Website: lowes
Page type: receipt
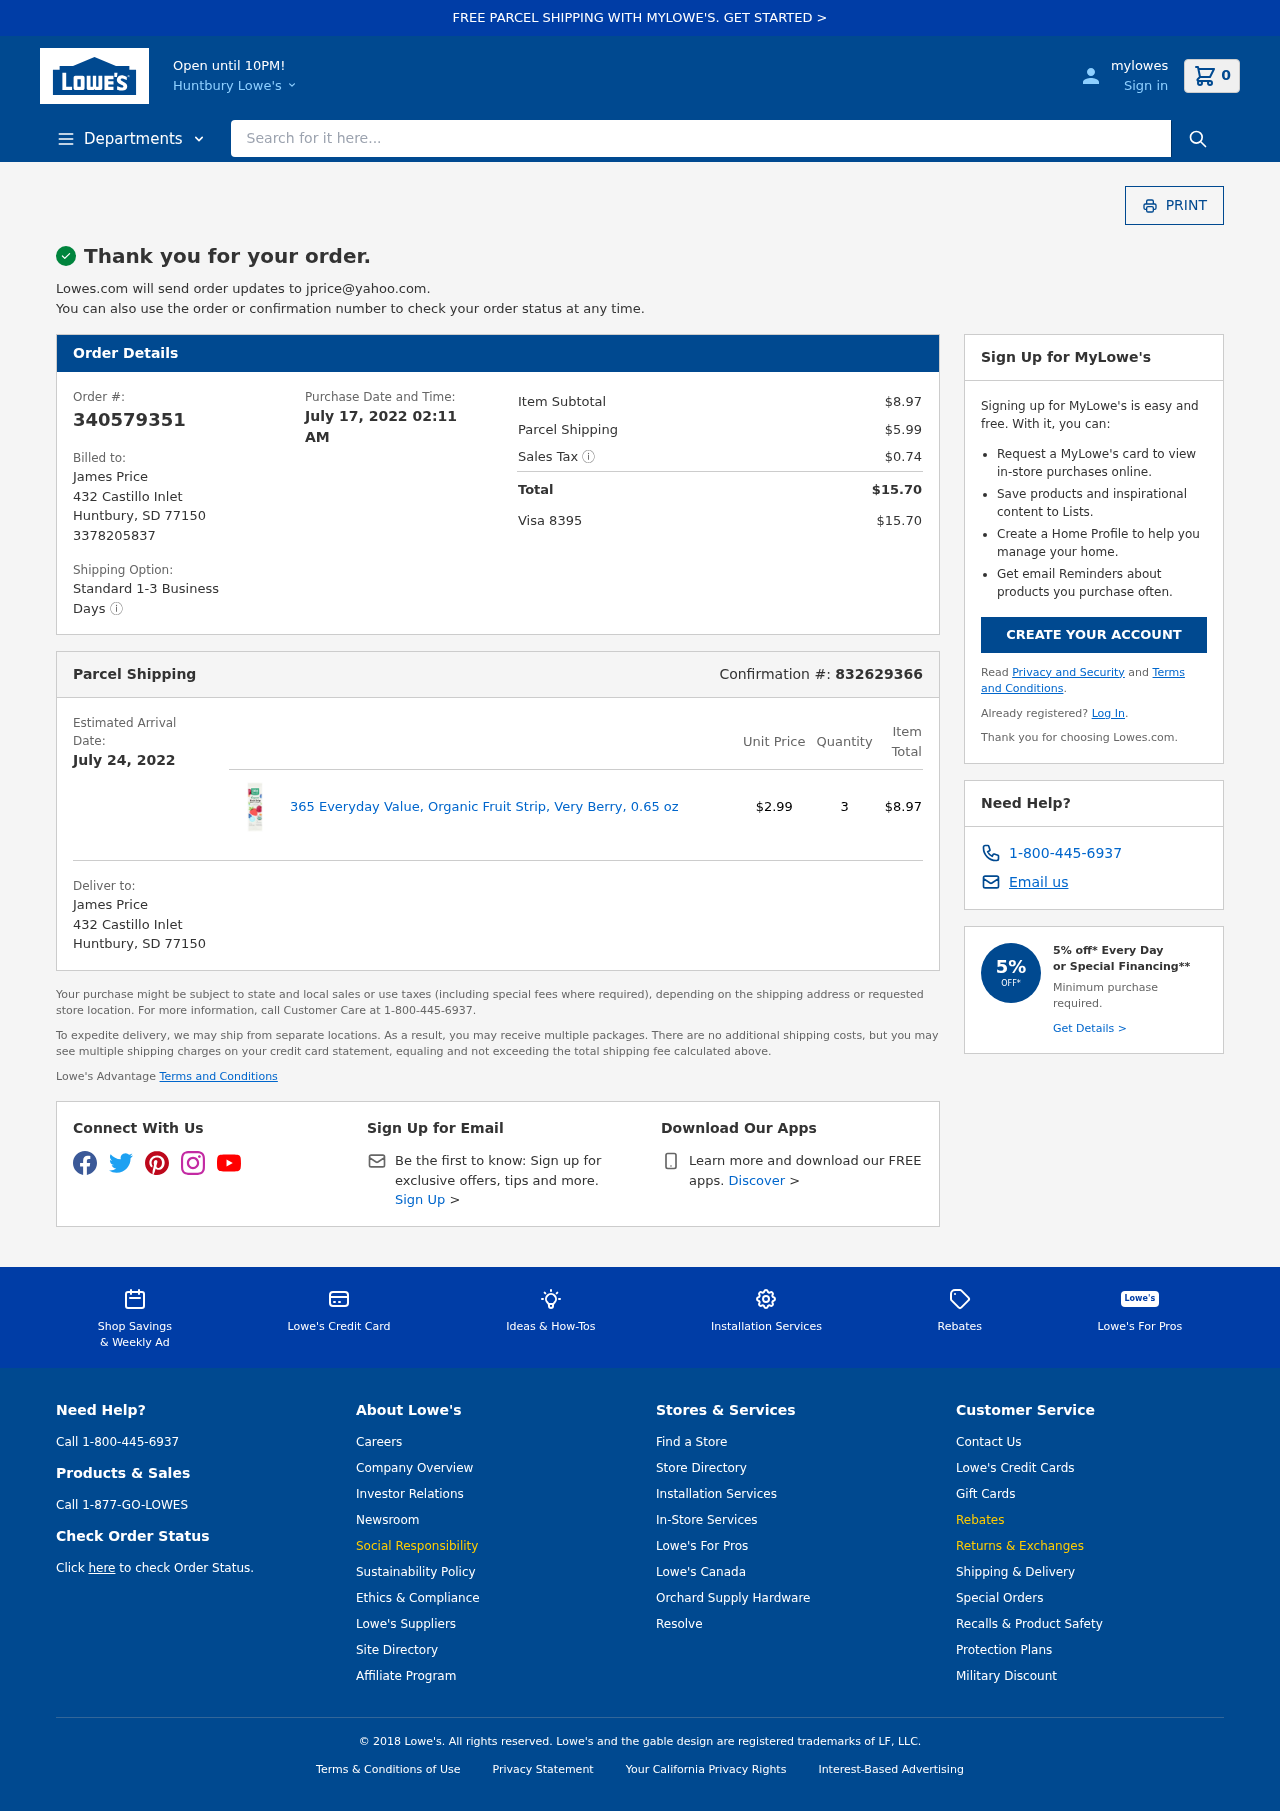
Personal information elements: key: PII_CARD_LAST4
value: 8395
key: PII_CARD_TYPE
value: Visa
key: PII_CITY
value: Huntbury
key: PII_EMAIL
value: jprice@yahoo.com
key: PII_FULLNAME
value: James Price
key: PII_FULLNAME2
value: James Price
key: PII_PHONE
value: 3378205837
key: PII_POSTCODE
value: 77150
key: PII_STATE_ABBR
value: SD
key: PII_STREET
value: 432 Castillo Inlet
Product elements: key: PRODUCT1_NAME
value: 365 Everyday Value, Organic Fruit Strip, Very Berry, 0.65 oz
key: PRODUCT1_PRICE
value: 2.99
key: PRODUCT1_QUANTITY
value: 3
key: PRODUCT1_ITEM_TOTAL
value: $8.97
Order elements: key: ORDER_NUM_ITEMS
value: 0
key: ORDER_ID
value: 340579351
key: ORDER_DATE
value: July 17, 2022 02:11 AM
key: ORDER_SUBTOTAL
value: $8.97
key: ORDER_SHIPPING_COST
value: $5.99
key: ORDER_TAX
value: $0.74
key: ORDER_TOTAL
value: $15.70
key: ORDER_TOTAL2
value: $15.70
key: ORDER_CONFIRMATION
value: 832629366
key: ORDER_DELIVERY_DATE
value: July 24, 2022
Search elements: key: HEADER_SEARCH
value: Search for it here...